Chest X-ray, PA view. Patient: 47 years old, sex M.
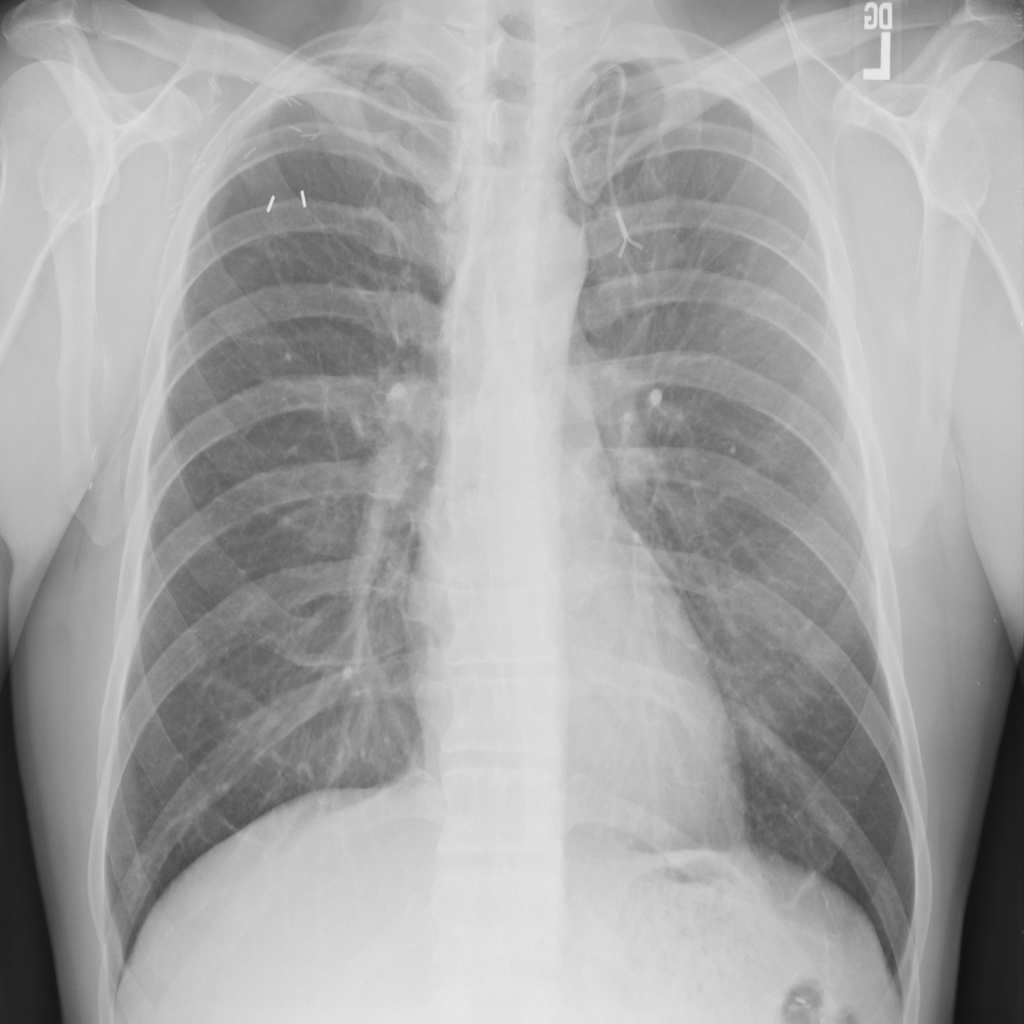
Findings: No Finding